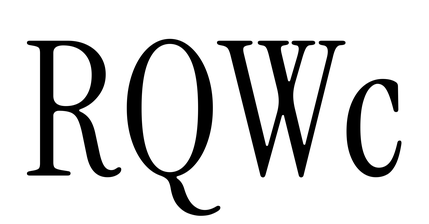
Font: InstrumentSerif-Regular